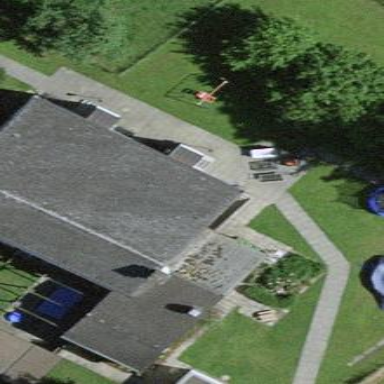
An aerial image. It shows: Garage.